Question: I'm trying to set a login(Authentication) using Zend2 and DoctrineODMModule but I am getting an error.

I have followed the tutorial to setup the Authentication of Zend2 with doctorineODMModule on <URL>
any suggestion what I am doing wrong? or what I have to do?
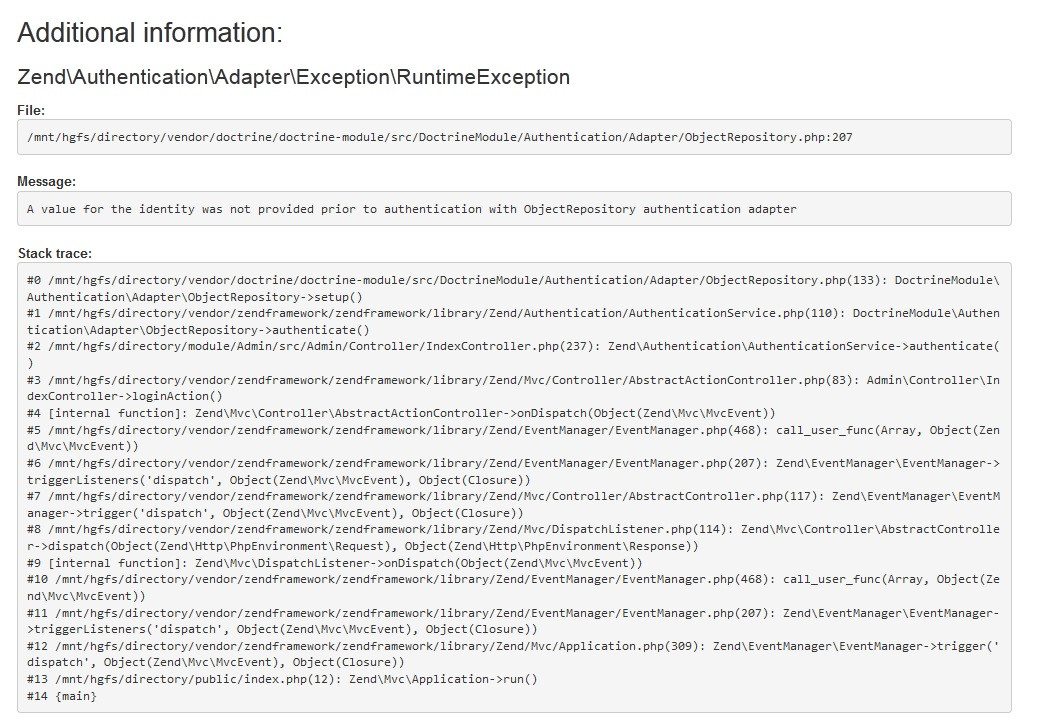
Answer: i have done it in the following way.
in doctrine mdule.config.php
'''
'authentication' => array(
'odm_default' => array(
'object_manager' => 'doctrine.documentmanager.odm_default',
'identity_class' => 'Admin\Document\User',
'identity_property' => 'username',
'credential_property' => 'password',
),
),
'odm_driver' => array(
'class' => 'Doctrine\ODM\MongoDB\Mapping\Driver\AnnotationDriver',
'paths' => array(__DIR__ . '/../src/' . __NAMESPACE__ . '/Document')
),
'odm_default' => array(
'drivers' => array(
__NAMESPACE__ . '\Document' => 'odm_driver'
)
)
'''
in Admin/Document/User.php created two methods getUsername and getPassword.
'''
public function getUsername(){
return $this->username;
}
public function getPassword(){
return $this->password;
}
'''
created controller in index controller.php
'''
public function loginAction(){
$this->layout('layout/login-layout.phtml');
$login_error=false;
$loginForm = new LoginForm();
if ($this->request->isPost())
{
$loginForm->setData($this->request->getPost());
if ($loginForm->isValid())
{
// try {
// throw new \Exception("My exception");
$data = $loginForm->getData();
$authService = $this->getServiceLocator()
->get('doctrine.authenticationservice.odm_default');
$adapter = $authService->getAdapter();
$adapter->setIdentityValue($data['username']); // i am using username
$adapter->setCredentialValue(md5($data['password']));
$authResult = $authService->authenticate();
if ($authResult->isValid()) {
$this->redirect()->toRoute('admin_index'); // or last viewed page
}
/*} catch (Exception $e) {
echo "Caught exception $e\n";
echo $e->getPrevious();
$login_error=false;
return new ViewModel(array(
'loginForm' => $loginForm,
'login_error' => $login_error,
));
//exit;
}/
return array(
'loginForm' => $loginForm,
'errors' => 'username or password is not valid',
);
$this->redirect()->toRoute('admin_index');
} else {
//
// LOG Event ( login|password not valide )
//
//Zend\Debug\Debug::dump("not valid data");
//Zend\Debug\Debug::dump($loginForm->getMessages());
$login_error=true;
}//* */
}
}
//
return new ViewModel(array(
'loginForm' => $loginForm,
'login_error' => $login_error,
));
}
'''